Field crop: tomato
Growth stage: 1
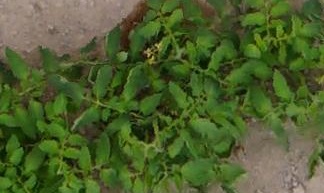
Species: tomato